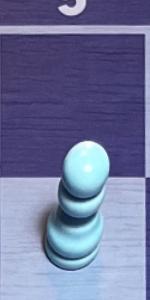
Label: Pawn_White